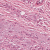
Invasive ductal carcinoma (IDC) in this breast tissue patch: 1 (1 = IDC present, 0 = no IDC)